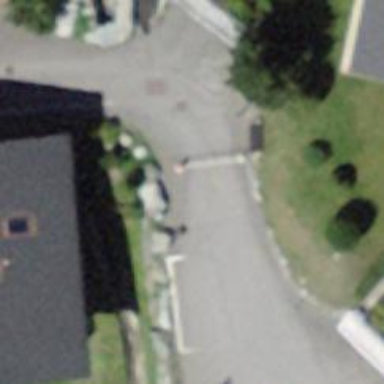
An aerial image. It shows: Lift gate barrier.